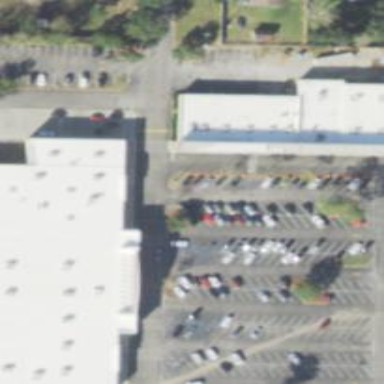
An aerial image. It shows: Parking space is available.